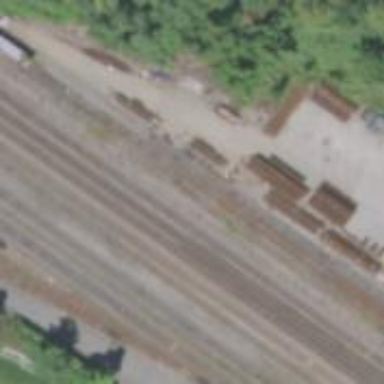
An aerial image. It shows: Historic Railroad Scrap Line.